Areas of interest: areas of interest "Business office"
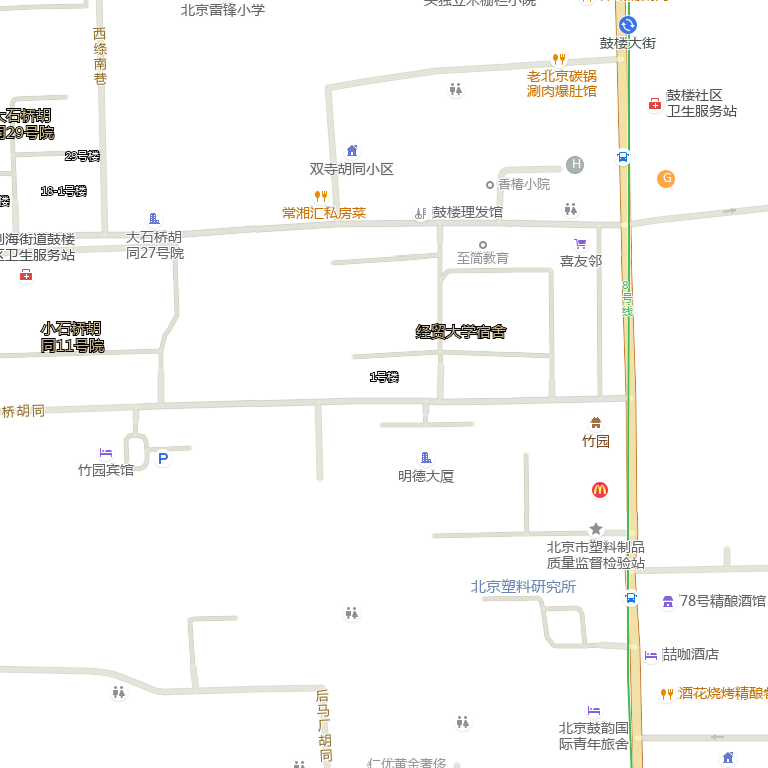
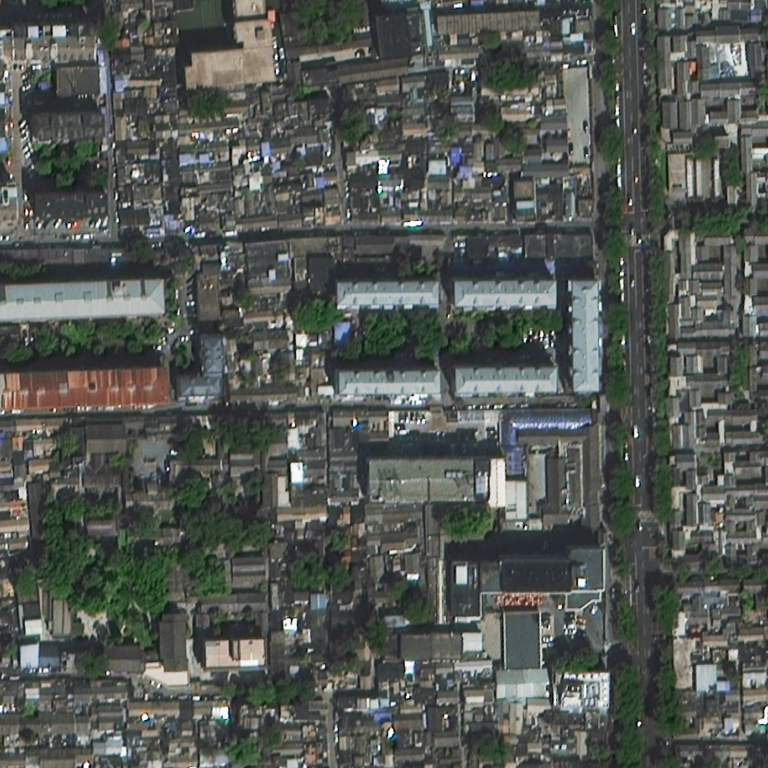